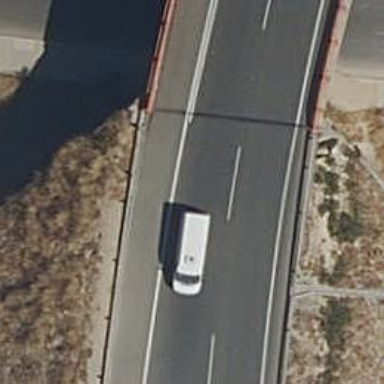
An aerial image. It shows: Bridge over motorway_link.